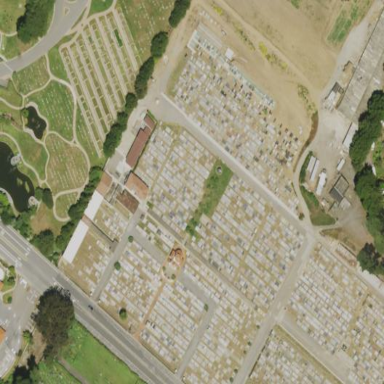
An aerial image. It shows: Cemetery.